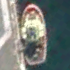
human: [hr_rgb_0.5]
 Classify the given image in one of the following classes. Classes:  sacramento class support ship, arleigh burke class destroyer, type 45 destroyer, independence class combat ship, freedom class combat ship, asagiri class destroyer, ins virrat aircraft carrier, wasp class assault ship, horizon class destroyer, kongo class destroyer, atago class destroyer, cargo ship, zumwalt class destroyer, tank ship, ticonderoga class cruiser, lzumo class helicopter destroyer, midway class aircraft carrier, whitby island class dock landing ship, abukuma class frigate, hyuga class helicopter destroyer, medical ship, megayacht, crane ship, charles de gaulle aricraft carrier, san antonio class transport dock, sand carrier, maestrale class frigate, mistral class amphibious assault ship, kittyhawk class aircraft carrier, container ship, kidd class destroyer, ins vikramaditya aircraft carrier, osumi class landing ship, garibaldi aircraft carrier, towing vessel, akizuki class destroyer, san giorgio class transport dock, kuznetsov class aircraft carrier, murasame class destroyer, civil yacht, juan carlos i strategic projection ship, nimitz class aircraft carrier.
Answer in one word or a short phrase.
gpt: Towing vessel